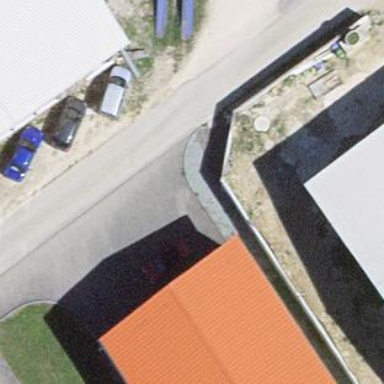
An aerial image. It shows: Service building.